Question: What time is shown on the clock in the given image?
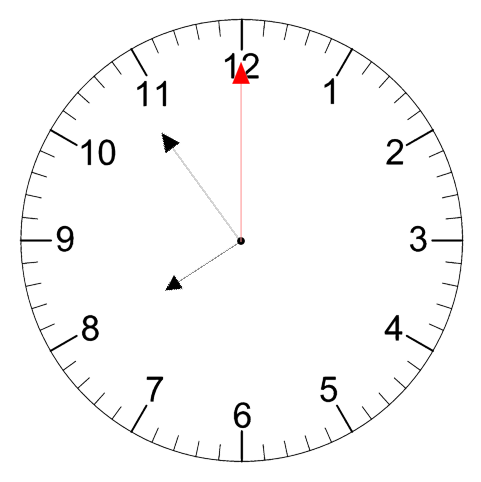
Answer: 07:54:00